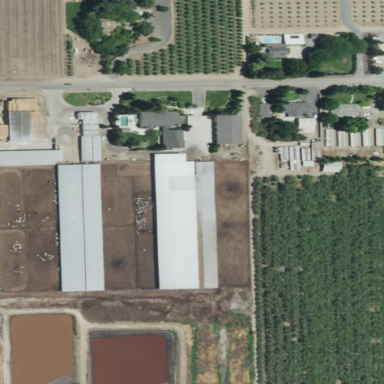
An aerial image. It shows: Farmyard area.